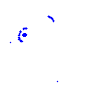
Particle: pion